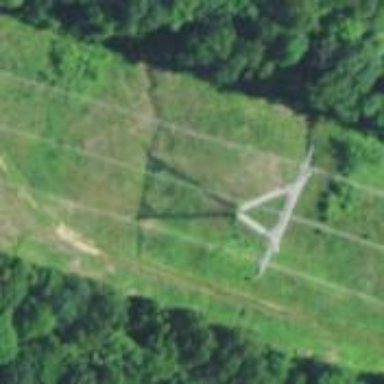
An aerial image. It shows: Lattice structure tower used for power distribution.